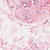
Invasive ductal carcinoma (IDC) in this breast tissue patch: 0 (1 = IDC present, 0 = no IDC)